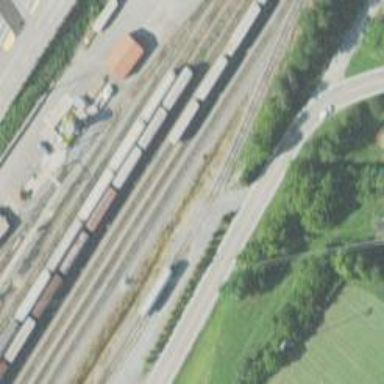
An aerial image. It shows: Railway spur service.